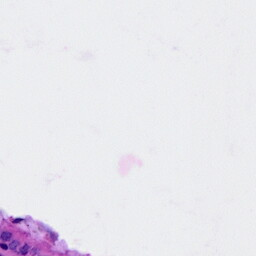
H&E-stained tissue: Cervix